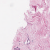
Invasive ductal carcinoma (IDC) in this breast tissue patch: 0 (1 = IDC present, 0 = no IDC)